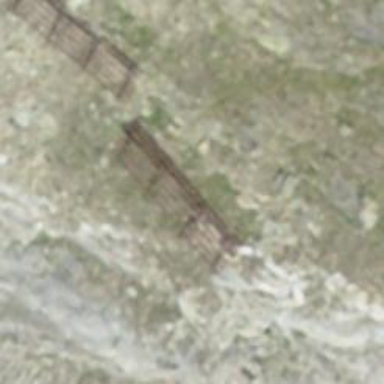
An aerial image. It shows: Snow fence.